Question: I'm making a simple Kakuro application in Java Swing and I have used 'JButton's as cells. I've done everything from generating the grid ('setBackground(Color.BLACK)' and 'setBackground(Color.WHITE)') to filling with unique numbers.
But the problem is, I don't know how to paint the "clues" at the ends of 'JButton's. What I want is similar to:

Sometimes the numbers may appear on only 3 sides, 2 sides or even 1 side.
I thought of setting background images, but its not possible as the numbers are sums of dynamically generated numbers (the grid is dynamic).
So any idea how to get this kind of JButton? Or if its not possible, what other options do I have?
Thanks a lot in advance (I'm really stuck).
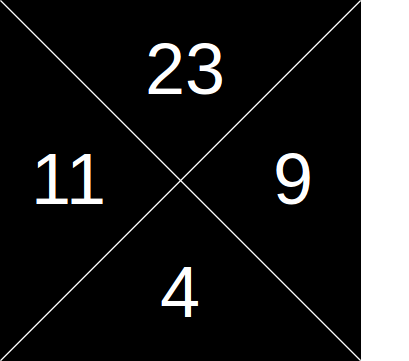
Answer: very simple and confortable way is add 'JLabels' to the 'JButton' by using 'BorderLayout',
'''
import java.awt.BorderLayout;
import java.awt.Color;
import javax.swing.JButton;
import javax.swing.JFrame;
import javax.swing.JLabel;
import javax.swing.SwingUtilities;
public class FourLabelsInButton {
private JFrame frame;
private JButton myButton1;
private JLabel myButton1_Label_N;
private JLabel myButton1_Label_E;
private JLabel myButton1_Label_W;
private JLabel myButton1_Label_S = new JLabel();
public FourLabelsInButton() {
myButton1_Label_N = new JLabel("45");
myButton1_Label_N.setHorizontalAlignment(JLabel.CENTER);
myButton1_Label_N.setForeground(Color.red);
myButton1_Label_E = new JLabel("1");
myButton1_Label_E.setHorizontalAlignment(JLabel.CENTER);
myButton1_Label_E.setForeground(Color.red);
myButton1_Label_W = new JLabel("9");
myButton1_Label_W.setHorizontalAlignment(JLabel.CENTER);
myButton1_Label_W.setForeground(Color.red);
myButton1_Label_S = new JLabel("21");
myButton1_Label_S.setHorizontalAlignment(JLabel.CENTER);
myButton1_Label_S.setForeground(Color.red);
myButton1 = new JButton();
myButton1.setBackground(Color.black);
myButton1.setLayout(new BorderLayout());
myButton1.add(myButton1_Label_N, BorderLayout.NORTH);
myButton1.add(myButton1_Label_E, BorderLayout.EAST);
myButton1.add(myButton1_Label_W, BorderLayout.WEST);
myButton1.add(myButton1_Label_S, BorderLayout.SOUTH);
frame = new JFrame();
frame.add(myButton1);
frame.pack();
frame.setDefaultCloseOperation(JFrame.EXIT_ON_CLOSE);
frame.setVisible(true);
}
public static void main(String[] args) {
SwingUtilities.invokeLater(new Runnable() {
@Override
public void run() {
FourLabelsInButton ggg = new FourLabelsInButton();
}
});
}
}
'''